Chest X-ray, PA view. Patient: 33 years old, sex M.
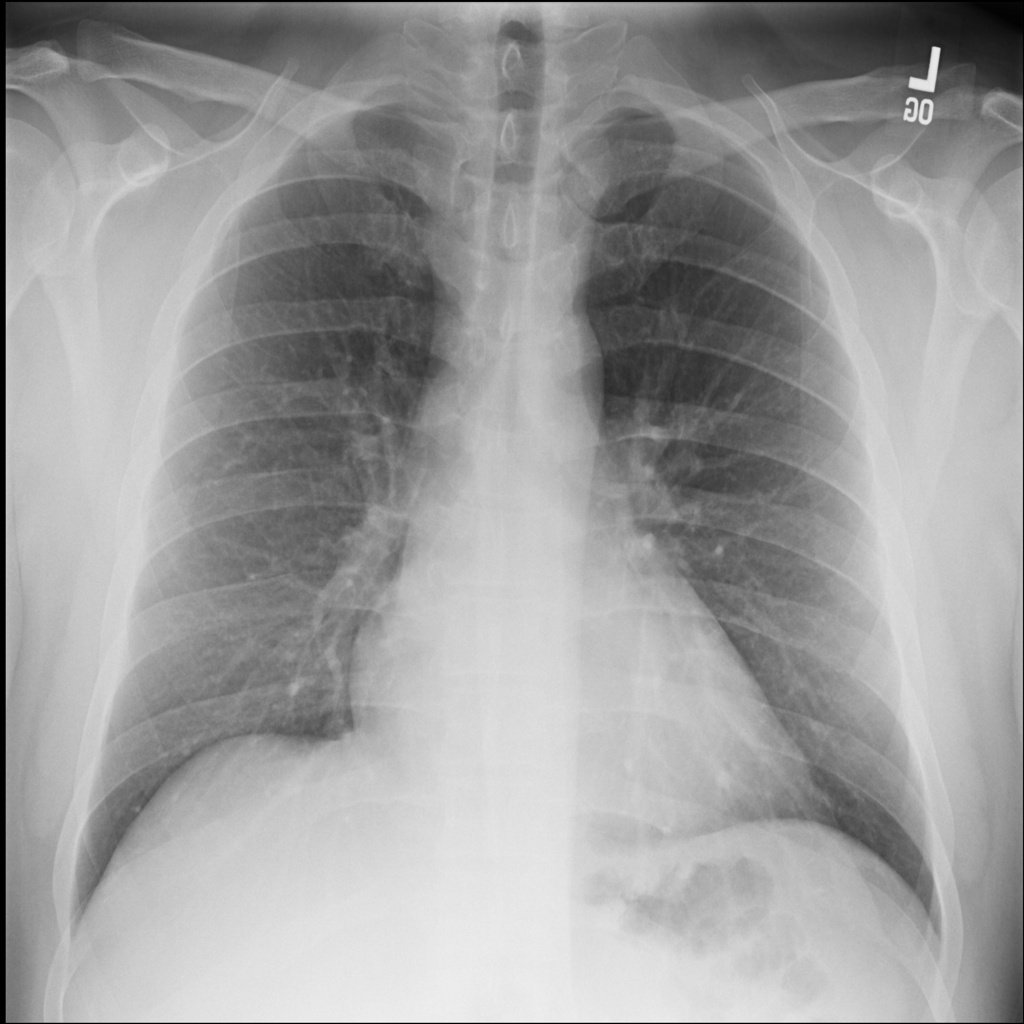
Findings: No Finding